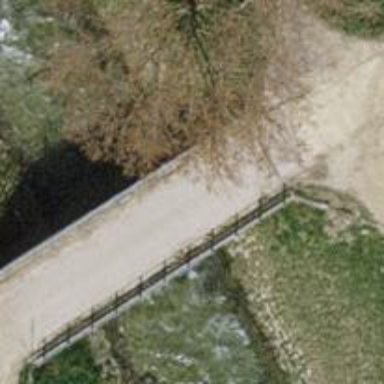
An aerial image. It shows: Track on concrete bridge with grade1 track type.